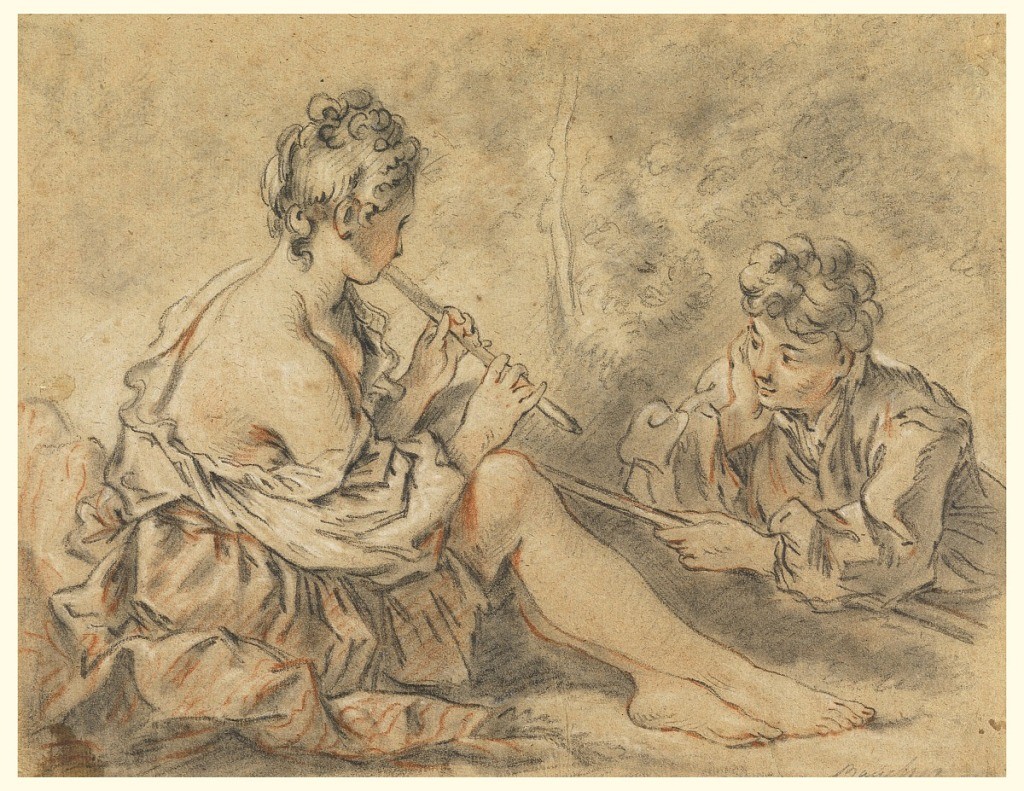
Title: Shepherdess Piping to a Shepherd
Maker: François Boucher, French, 1703–1770
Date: ca. 1760
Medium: Red and black chalks on brownish paper, water-marked with a winged lion-like beast.
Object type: Drawing
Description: A seated shepherdess, seen from the right back, plays on a pipe to a young shepherd, seen frontally, lying on the ground on his stomach, crook in his right hand. Inscribed, lower right: "Boucher."

On the reverse is a sticker inscribed "Estate of Robert W. Weir, No.1920."